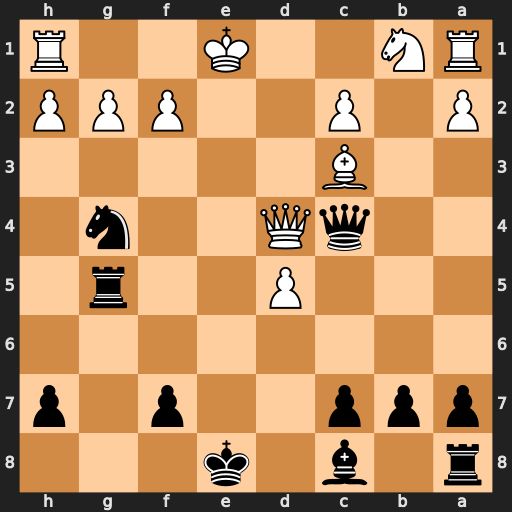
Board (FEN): r1b1k3/ppp2p1p/8/3P2r1/2qQ2n1/2B5/P1P2PPP/RN2K2R
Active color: b
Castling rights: KQq
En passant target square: -
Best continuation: Re5+ Qxe5+ Nxe5